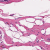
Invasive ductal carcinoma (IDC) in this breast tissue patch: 0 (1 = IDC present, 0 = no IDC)